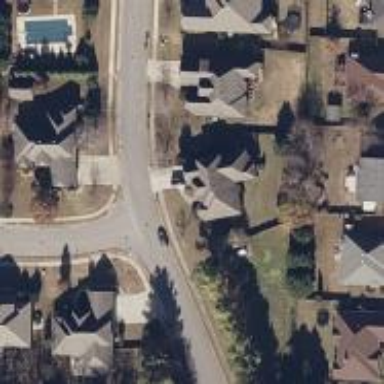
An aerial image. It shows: Residential road.